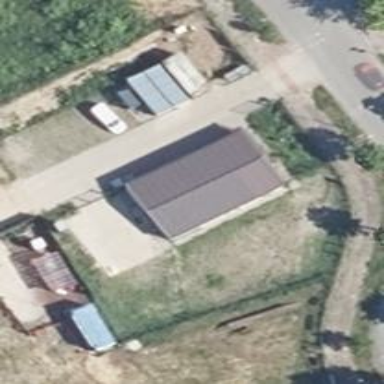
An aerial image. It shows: Fishing shop.